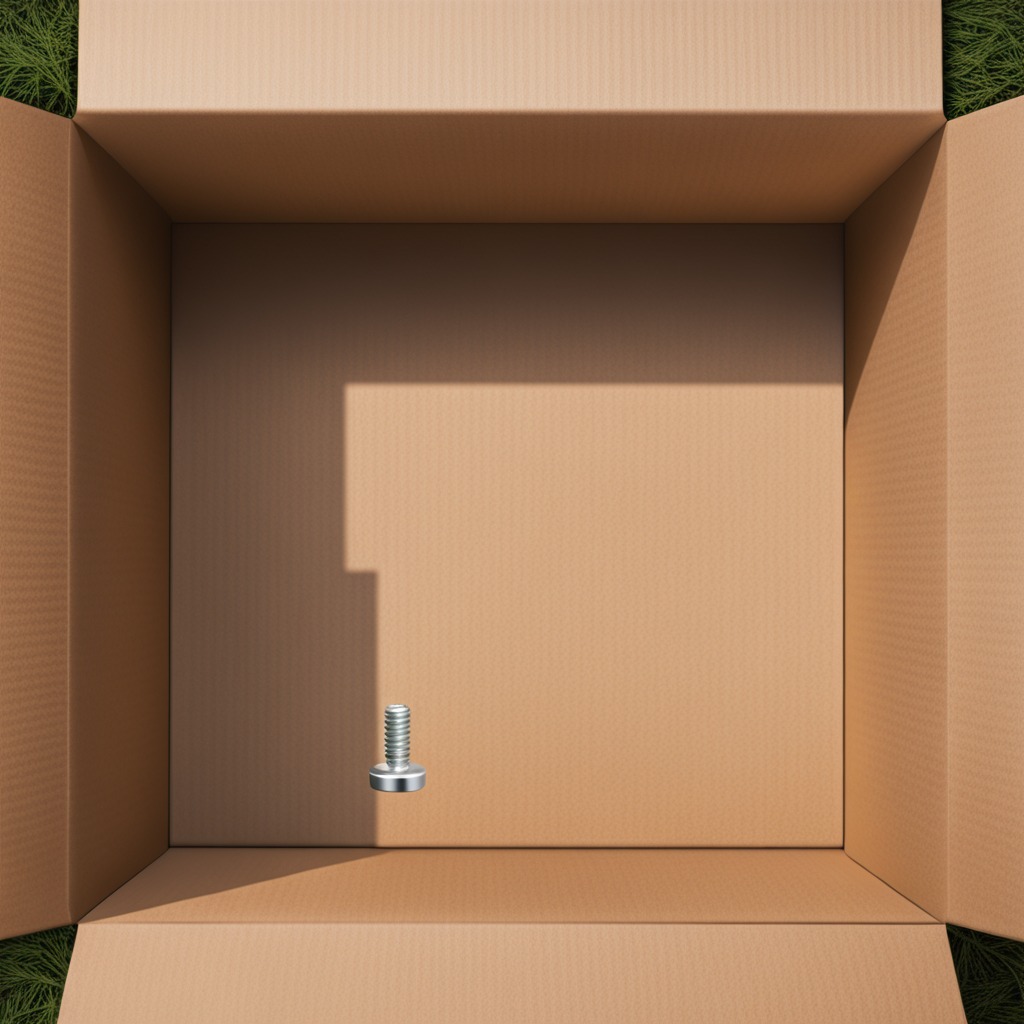
A metal screw lying on a cardboard box surface in an outdoor workshop during daytime bright natural light soft shadows slightly creased but